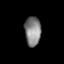
Tissue: lung
Cell type: Endothelial cells
Senescence score: 0.5502
Nuclear area (px): 462
Mean DAPI intensity: 132.435